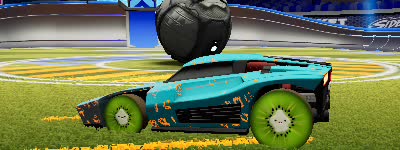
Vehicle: breakout